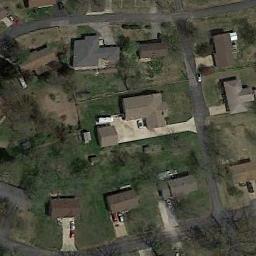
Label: medium_residential